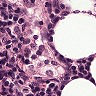
Metastatic tissue present: no